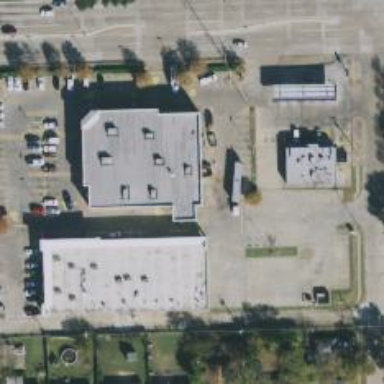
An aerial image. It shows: Pharmacy providing healthcare services.